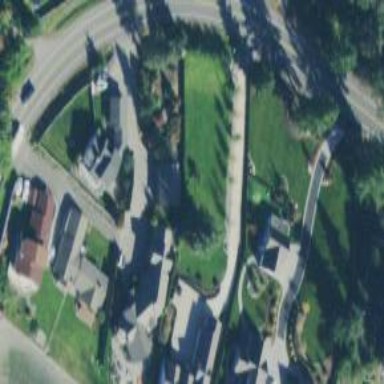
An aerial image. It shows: Driveway.